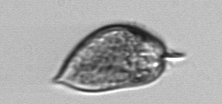
Label: Prorocentrum_micans